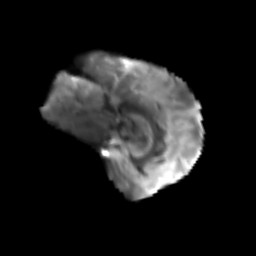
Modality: T2w
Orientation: sagittal
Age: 61
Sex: male
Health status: ill
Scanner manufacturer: siemens
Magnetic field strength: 3 T
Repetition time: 8.7 s
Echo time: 0.11 s